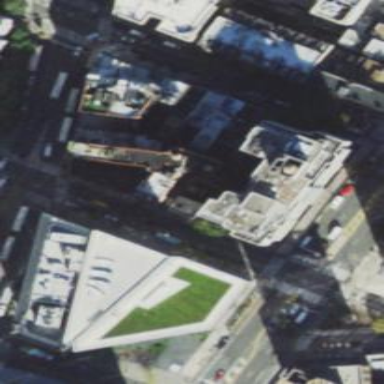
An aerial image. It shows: The building has flat concrete roof.